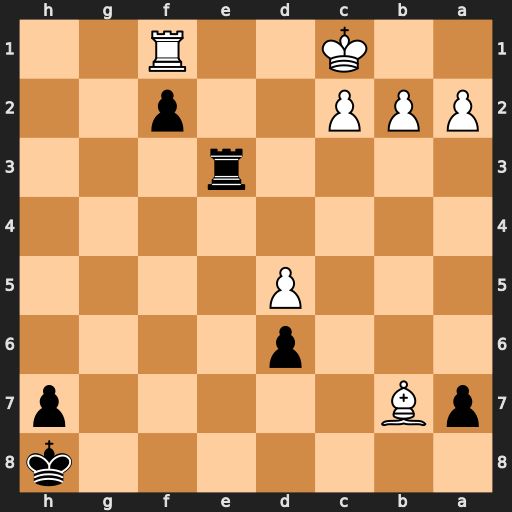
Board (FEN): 7k/pB5p/3p4/3P4/8/4r3/PPP2p2/2K2R2
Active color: b
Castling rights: -
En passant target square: -
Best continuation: Re1+ Kd2 Rxf1